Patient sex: M
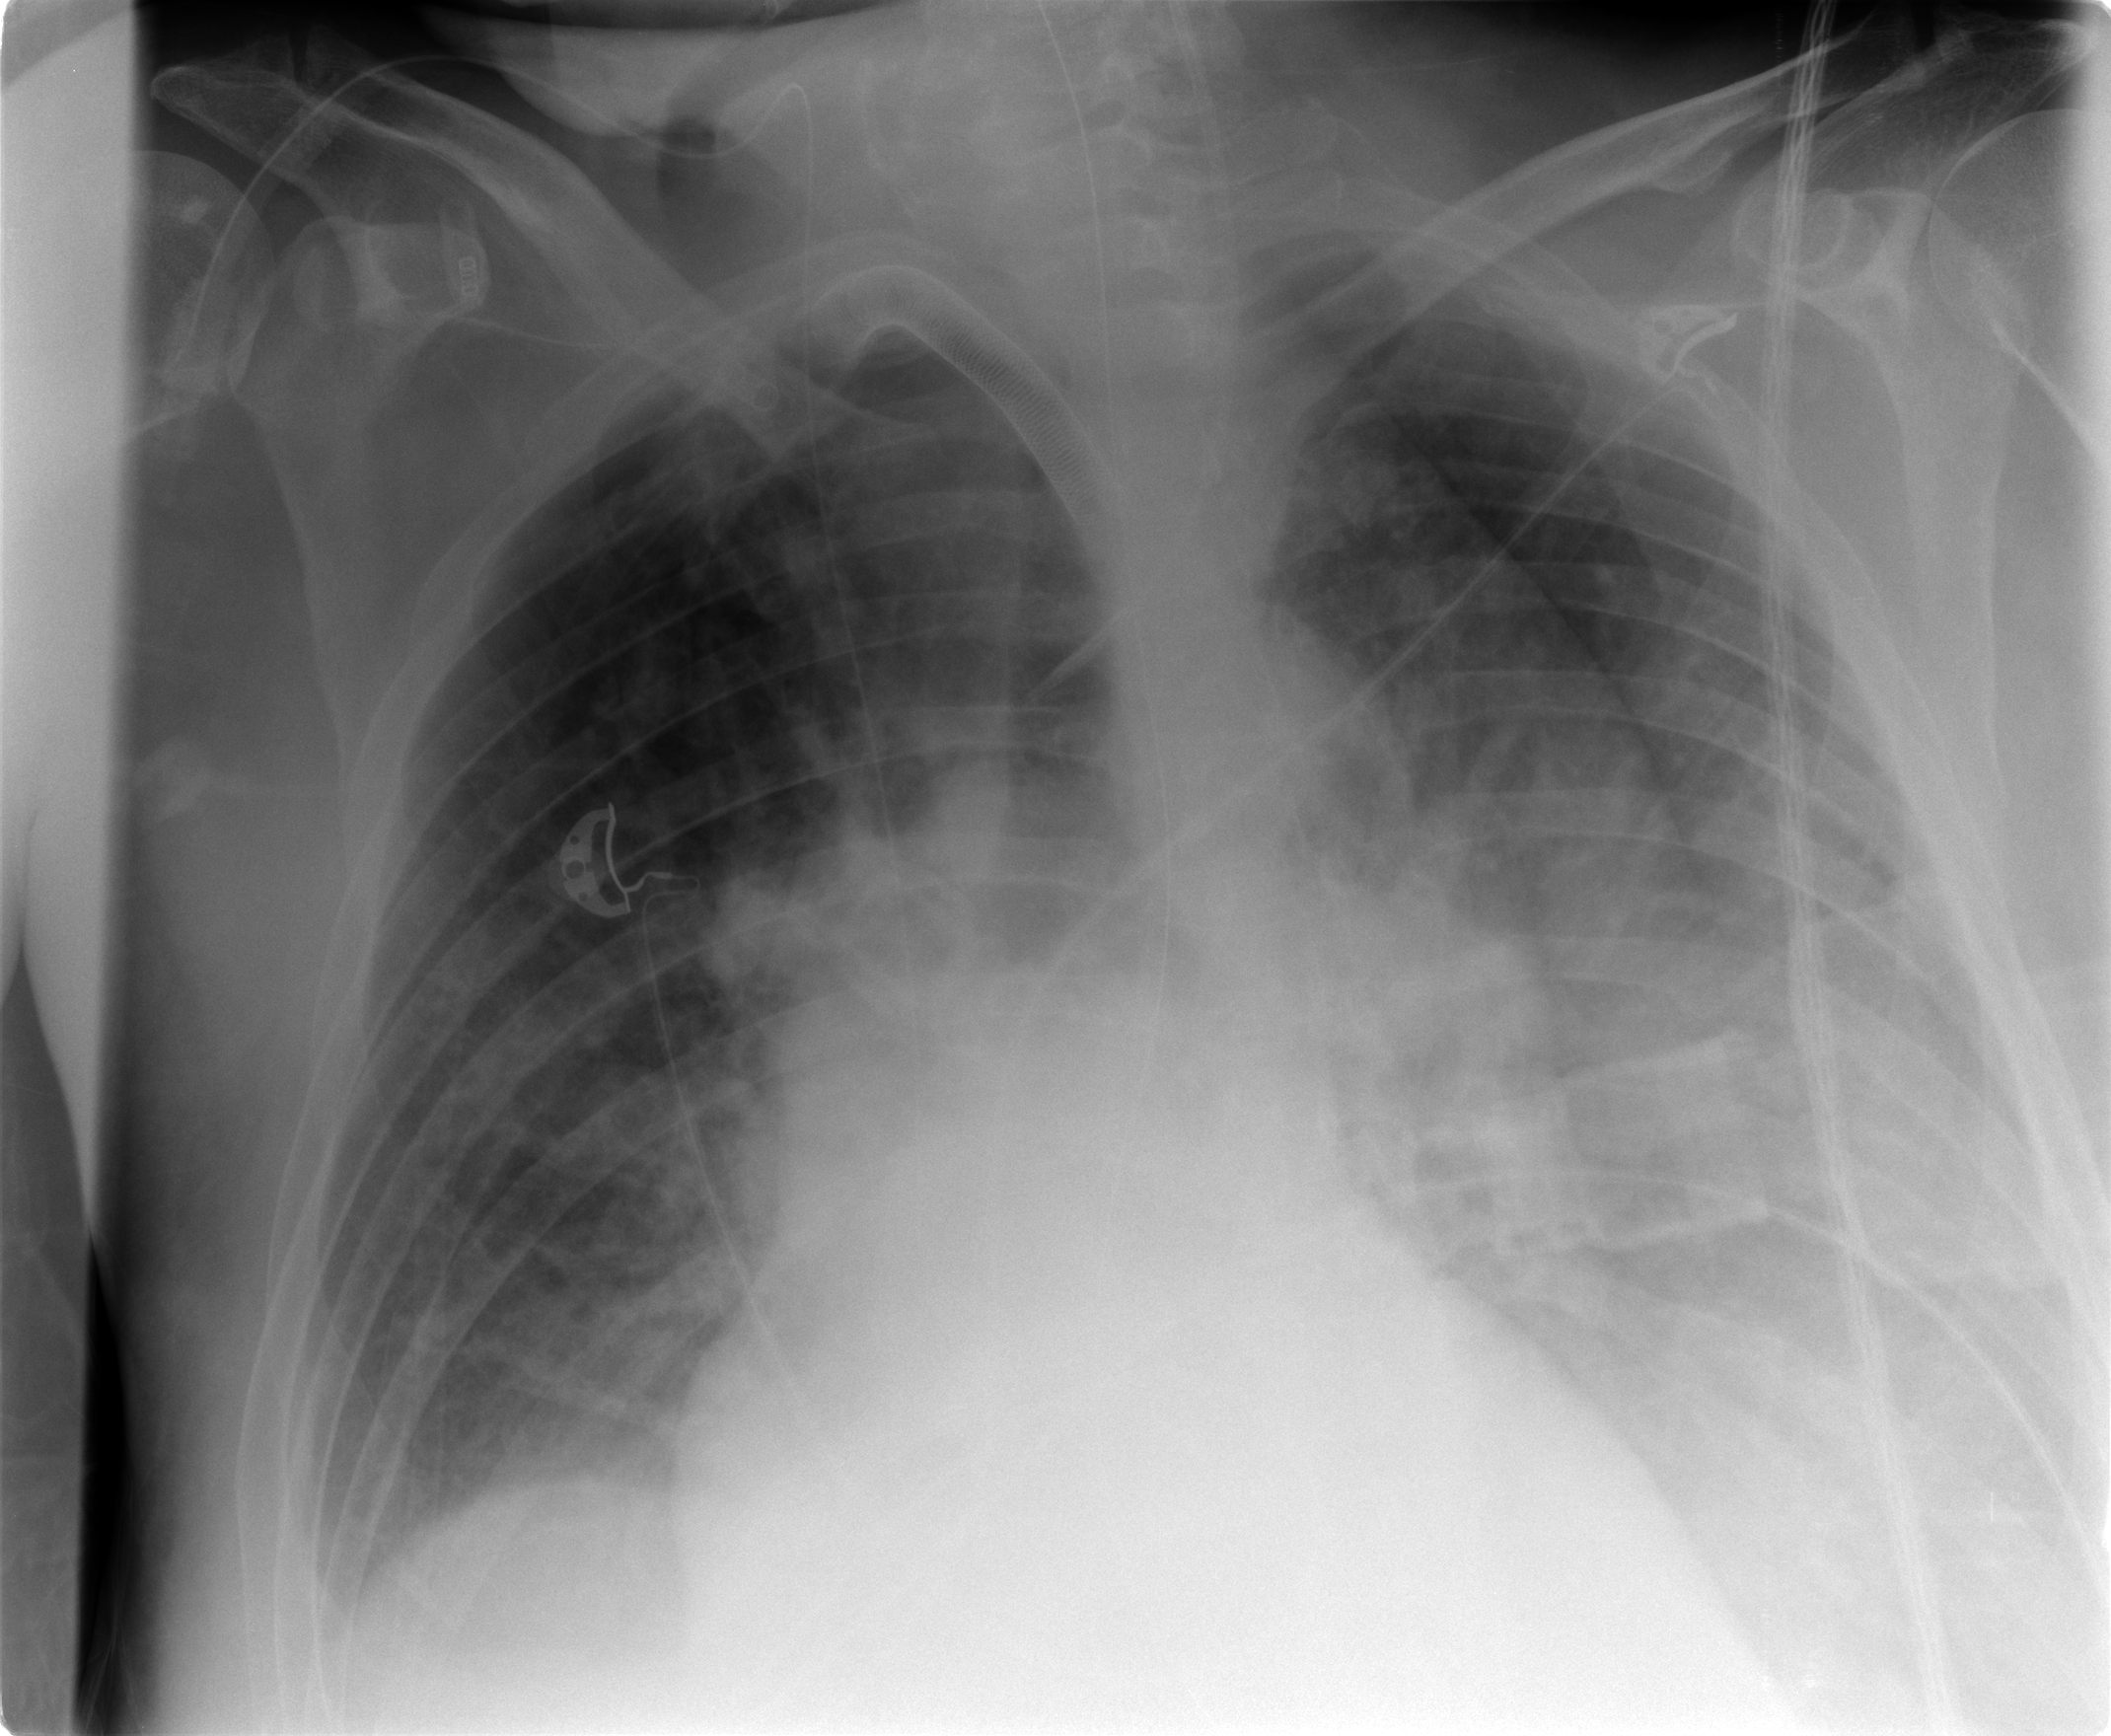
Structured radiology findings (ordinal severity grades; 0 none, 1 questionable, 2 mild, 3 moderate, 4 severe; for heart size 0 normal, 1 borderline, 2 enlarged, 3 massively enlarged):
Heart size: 1
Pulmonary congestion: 2
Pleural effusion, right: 2
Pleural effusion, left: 3
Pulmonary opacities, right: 2
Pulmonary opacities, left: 2
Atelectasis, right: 2
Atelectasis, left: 2